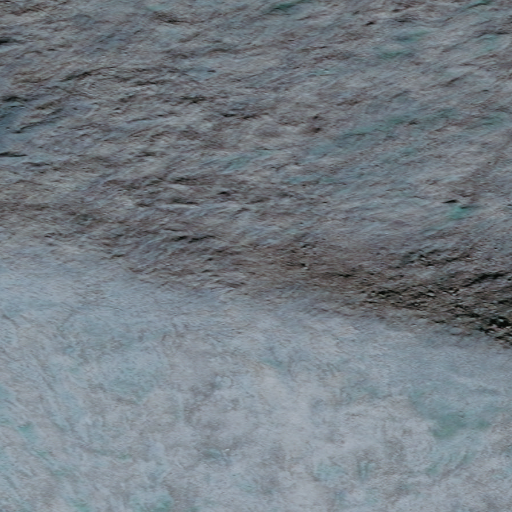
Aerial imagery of mountain in Alaska named Northeast Twin containing only unknown